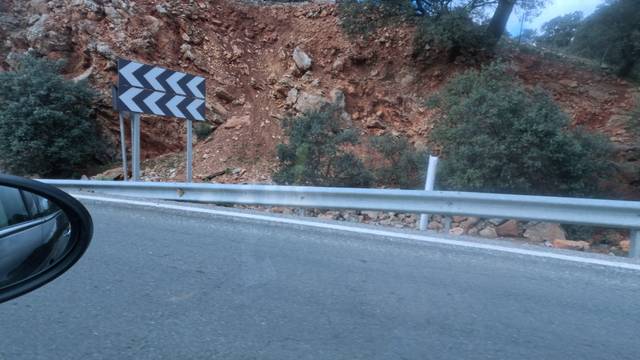
Region: Spain
Coordinates: 36.709, -5.133